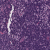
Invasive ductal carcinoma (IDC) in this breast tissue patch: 0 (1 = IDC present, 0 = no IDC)